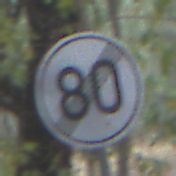
Verkehrszeichen: EndeGeschwindigkeit80
Umgebung: Outdoor, Nature
Tageszeit: SunriseSunset
Wetter: NotSpecified
Licht: Natural
Jahreszeit: Autumn
Kontrast: MediumContrast